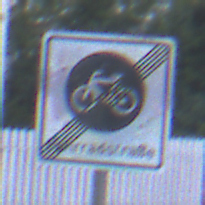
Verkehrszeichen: EndeFahrradstrasse
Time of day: SunriseSunset
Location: Outdoor (Urban)
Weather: PartlyCloudy
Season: NotSpecified
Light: Natural